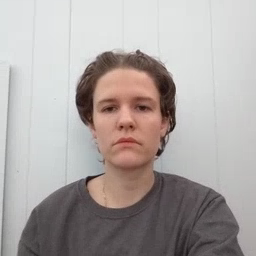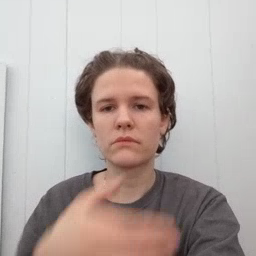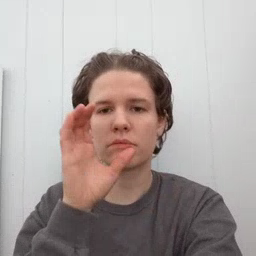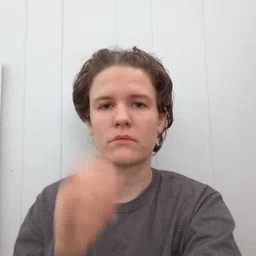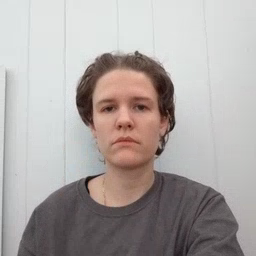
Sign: drink